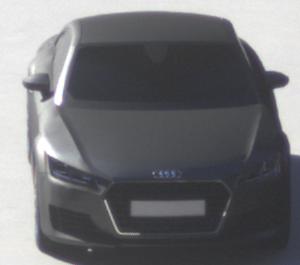
Make: Audi
Model: TT Coupé 1.8 TFSI
Detailed model: TT (8S) Coupé
Model produced from: 2015/08
Model produced until: 2018/06
Doors: 3
Color: gray
Road condition: dry road
Daytime: midday
Contrast: high contrast